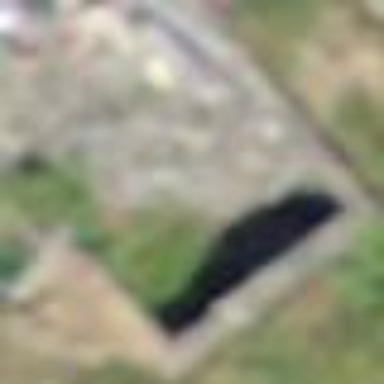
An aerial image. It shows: Historic building now in ruins.